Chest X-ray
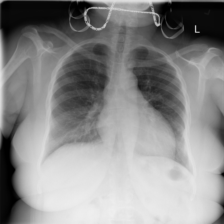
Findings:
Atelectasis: negative
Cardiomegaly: negative
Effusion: negative
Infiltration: positive
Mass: negative
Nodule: negative
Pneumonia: negative
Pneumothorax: negative
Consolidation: negative
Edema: negative
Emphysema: negative
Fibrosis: negative
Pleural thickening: negative
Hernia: negative